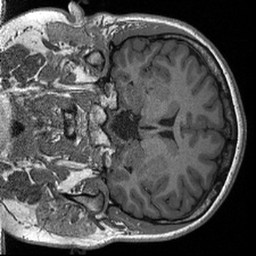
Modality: T1w
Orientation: coronal
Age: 24
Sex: female